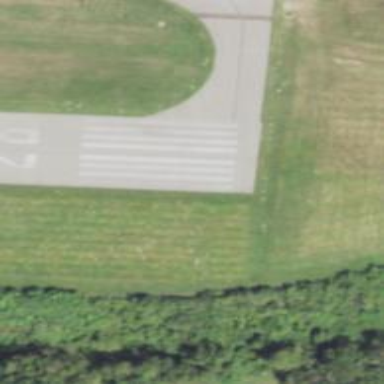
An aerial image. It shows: Asphalt runway at the airport.